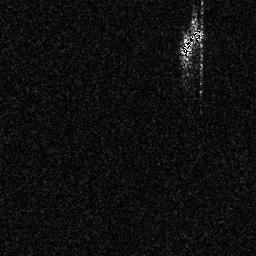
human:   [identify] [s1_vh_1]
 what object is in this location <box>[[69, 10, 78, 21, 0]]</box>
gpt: <ref>1 medium ship at the top right</ref>